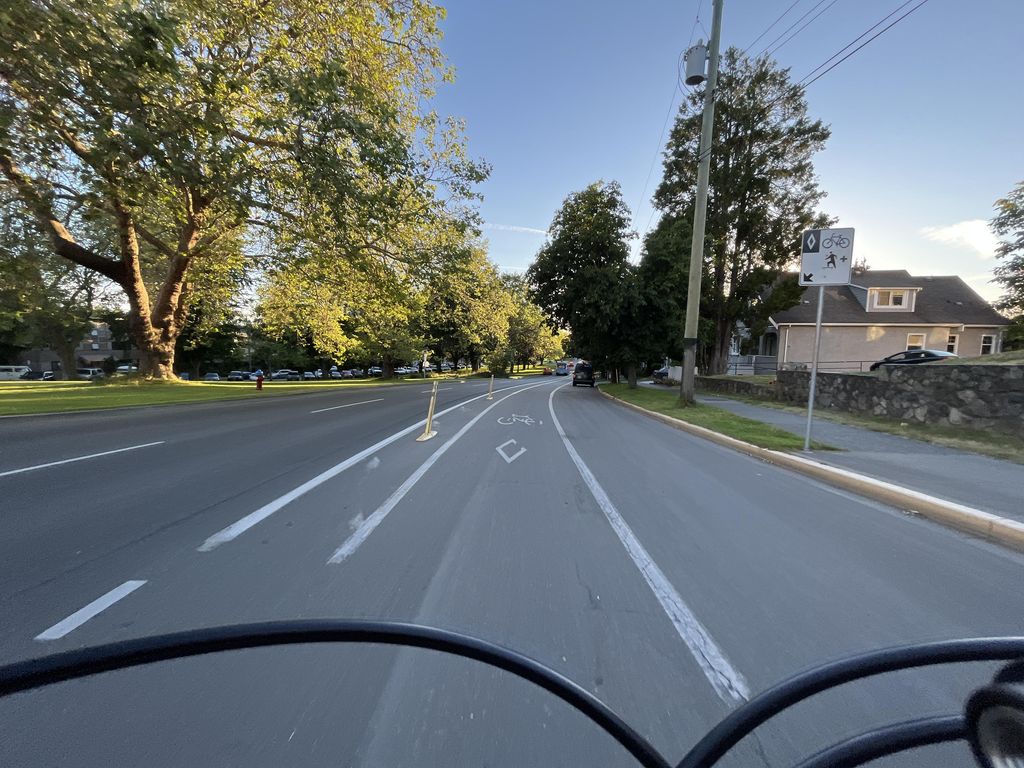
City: victoria